Field crop: tomato
Growth stage: 2
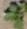
Species: solanum